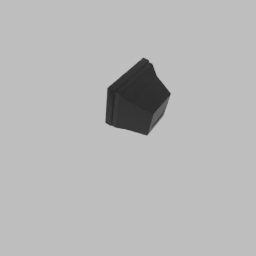
Label: electronics